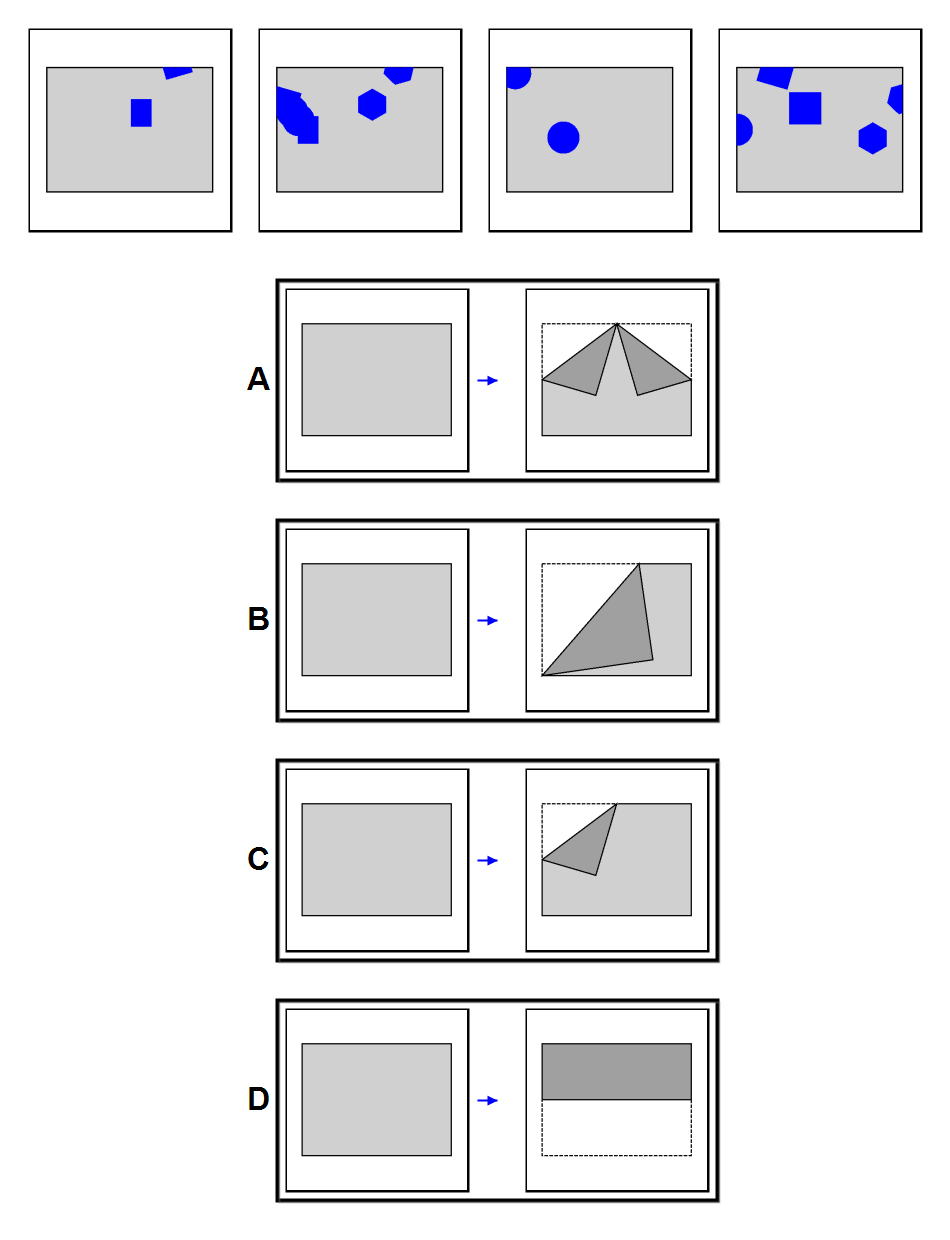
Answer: A